Interaction volume radius: 5 \u00c5
Interaction volume height: 10 \u00c5
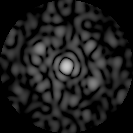
Disorder parameter: 0.7401